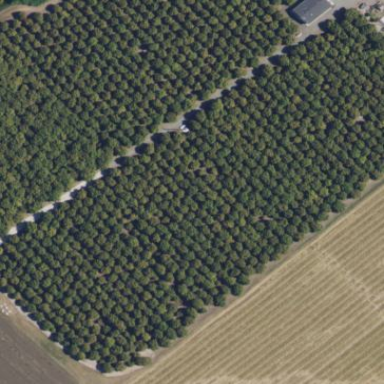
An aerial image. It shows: Orchard.